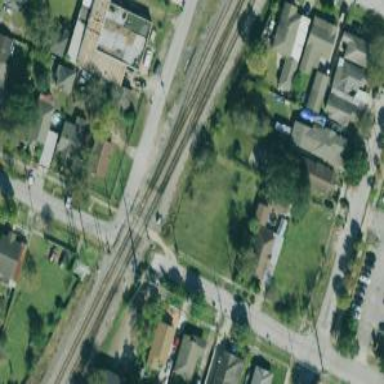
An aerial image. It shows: Railway crossing.